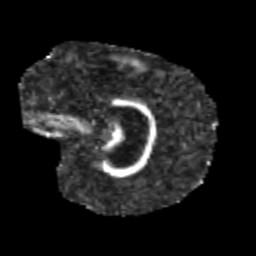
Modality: FA
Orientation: sagittal
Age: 9
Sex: male
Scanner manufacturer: siemens
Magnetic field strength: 3 T
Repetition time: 3.8 s
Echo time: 0.07 s